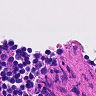
Metastatic tissue present: no